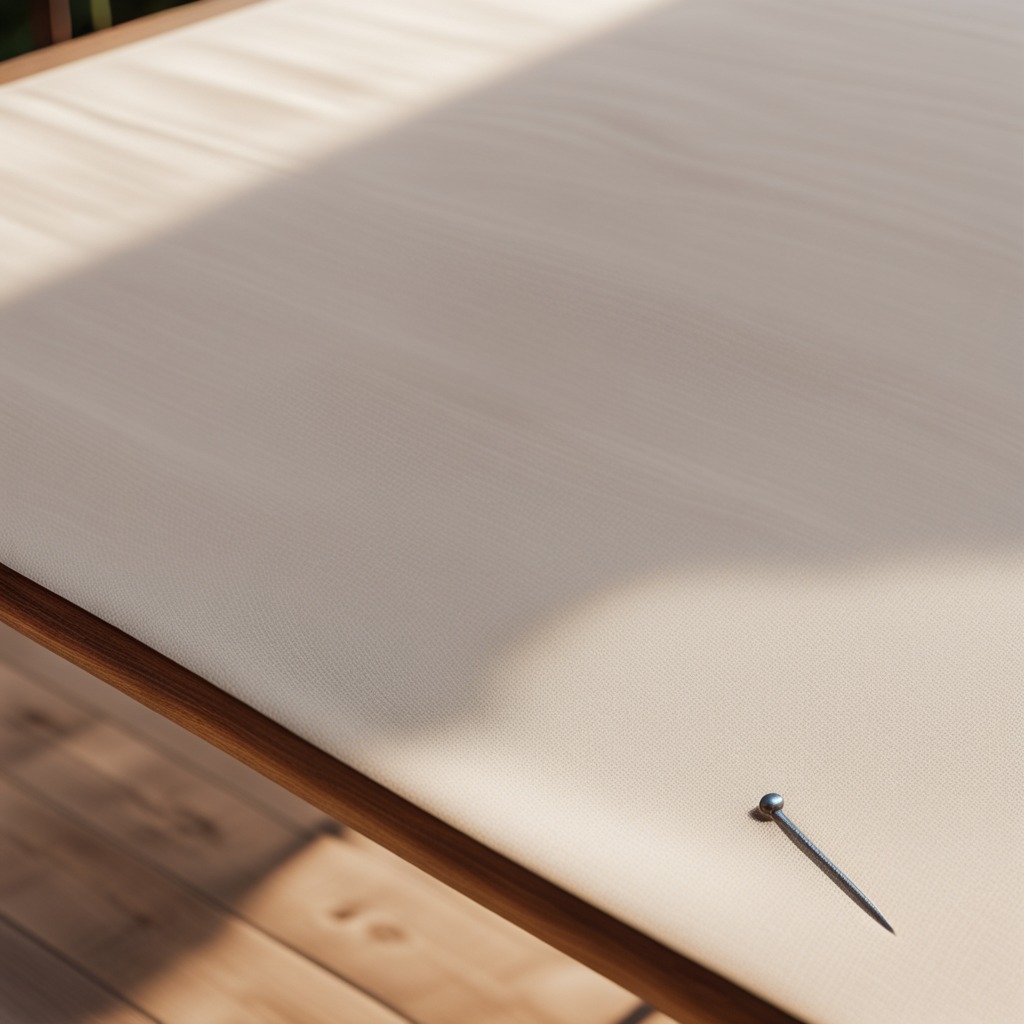
An iron nail is lying on the wooden table in an outdoor workshop during daytime bright natural light soft shadows worn but beneath the cloth.